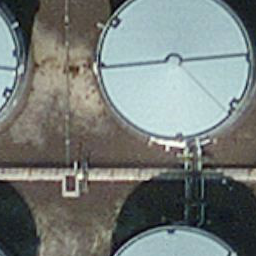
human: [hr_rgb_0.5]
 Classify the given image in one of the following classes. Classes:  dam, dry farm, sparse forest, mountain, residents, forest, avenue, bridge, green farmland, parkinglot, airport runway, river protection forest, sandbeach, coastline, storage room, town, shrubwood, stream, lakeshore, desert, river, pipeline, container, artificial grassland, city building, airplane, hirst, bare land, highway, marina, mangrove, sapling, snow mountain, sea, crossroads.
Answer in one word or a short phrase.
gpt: storage room